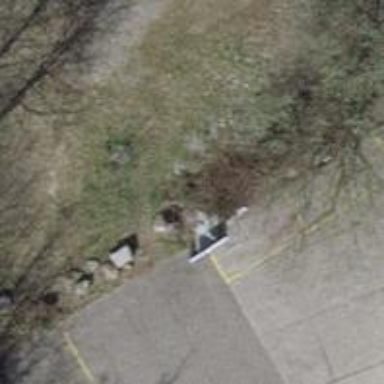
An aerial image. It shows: Block barrier.